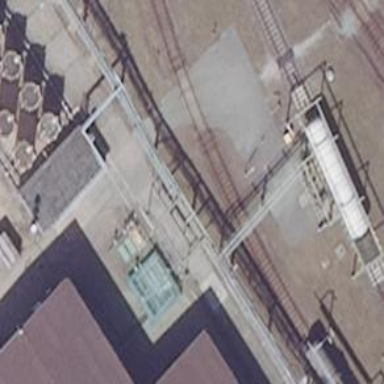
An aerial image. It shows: Railway yard.